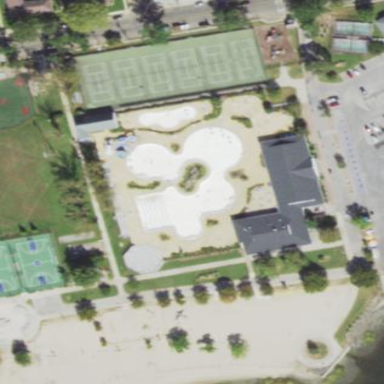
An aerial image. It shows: Swimming pool located in leisure land.